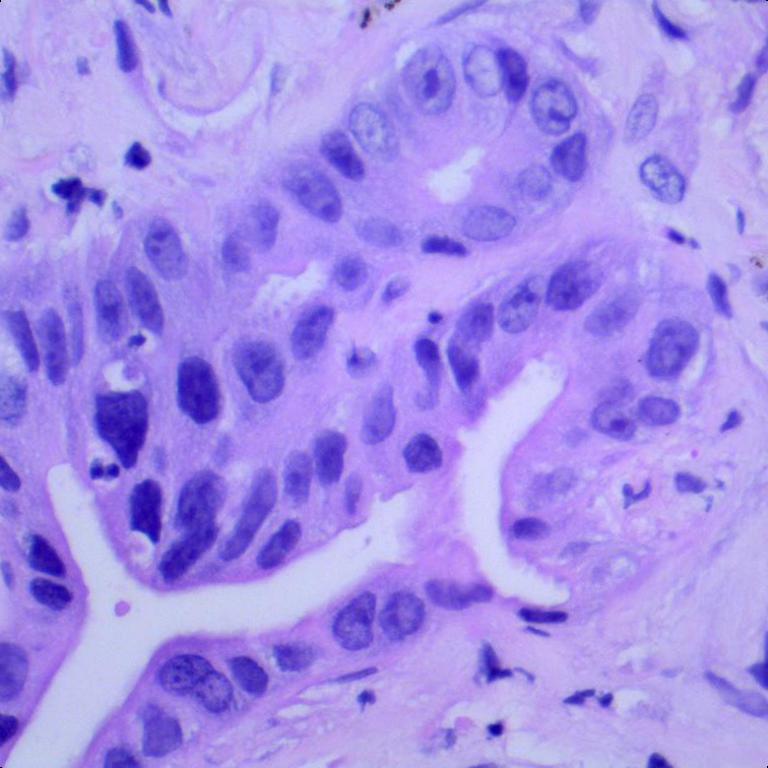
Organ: lung
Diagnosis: adenocarcinomas